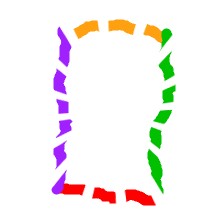
Shape: rectangle